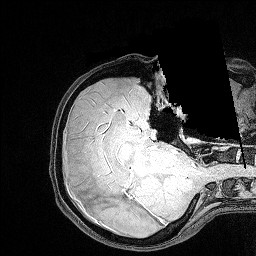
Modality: FLASH
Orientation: axial
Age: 24
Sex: female